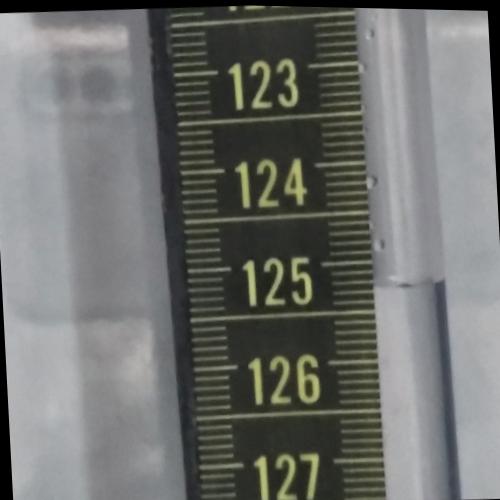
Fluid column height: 125.3 cm